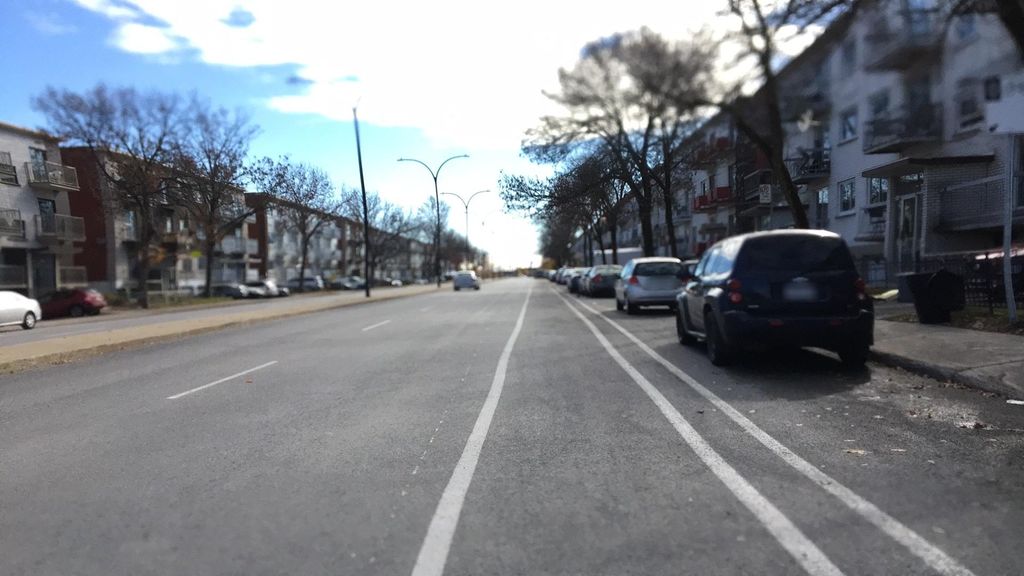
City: montreal